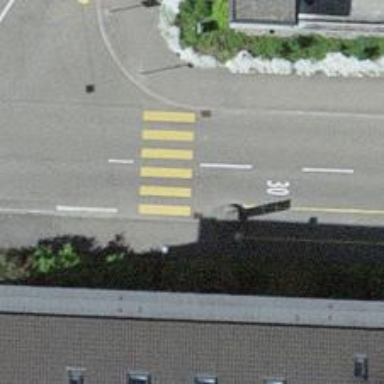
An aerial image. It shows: Marked road crossing.